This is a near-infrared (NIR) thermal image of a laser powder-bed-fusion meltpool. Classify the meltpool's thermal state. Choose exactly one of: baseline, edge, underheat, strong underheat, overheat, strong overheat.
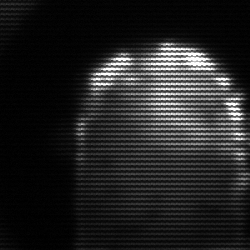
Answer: baseline